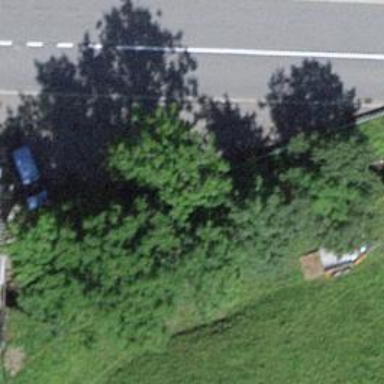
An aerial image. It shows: Bus stop with platform for public transport.